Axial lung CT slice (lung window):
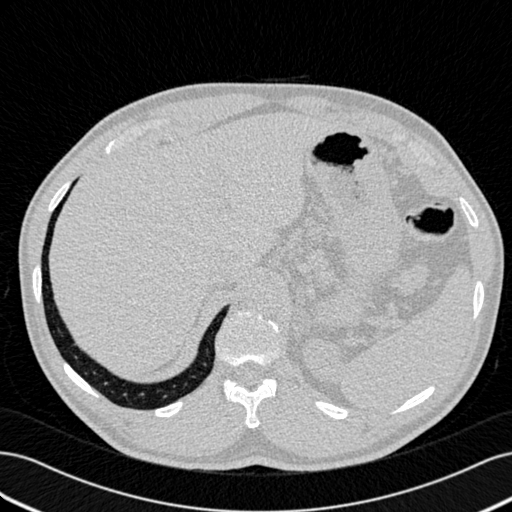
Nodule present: no